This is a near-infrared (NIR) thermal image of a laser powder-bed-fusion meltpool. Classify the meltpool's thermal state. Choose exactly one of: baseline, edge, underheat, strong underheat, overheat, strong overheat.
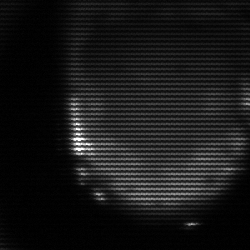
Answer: edge